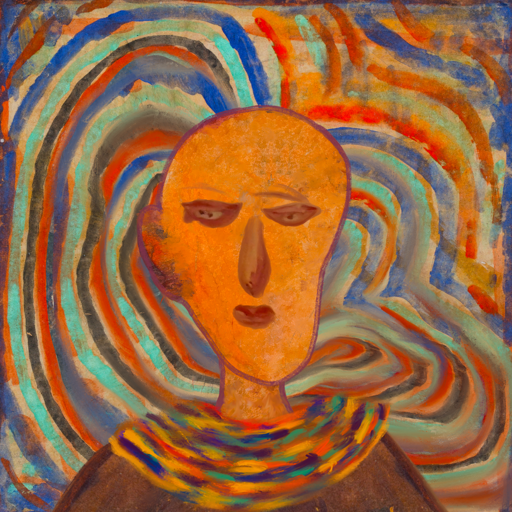
Background: Sisters, Head And Neck Front: Hypocrite, Face Front: Pious_Lady, Bust: Comrade, Hair Front: Blank, Head Accessory: Blank, Second Necklace: An_Impression_2, Necklace: Blank, Baby: Blank